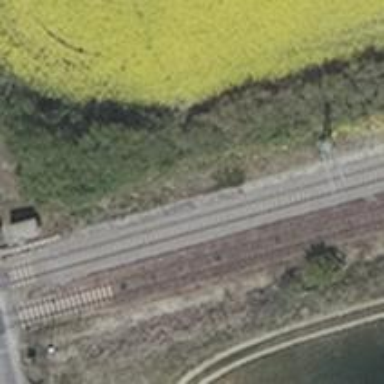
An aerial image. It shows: Railway signal.